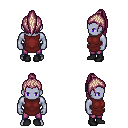
a pixel art fantasy rpg character, male body template, dark elf, purple skin, maroon tunic, magenta pants, white blonde long topknot hairstyle, black shoes, four views (front, back, left, right), 2x2 character sprite sheet, small pixel art, hard edges, no anti-aliasing